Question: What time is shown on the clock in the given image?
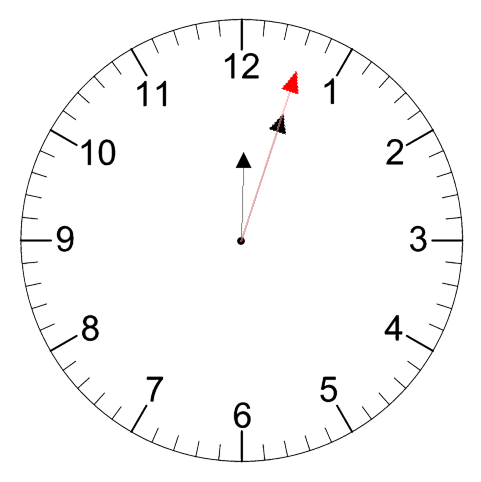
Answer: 12:03:03